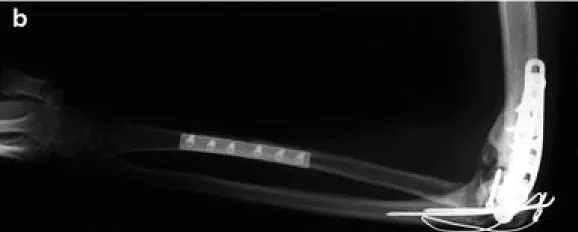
Plain radiographs (a, b) showing the healing of fractures 1 year after the first floating elbow injury.
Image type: radiology (x_ray)